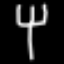
Label: fork